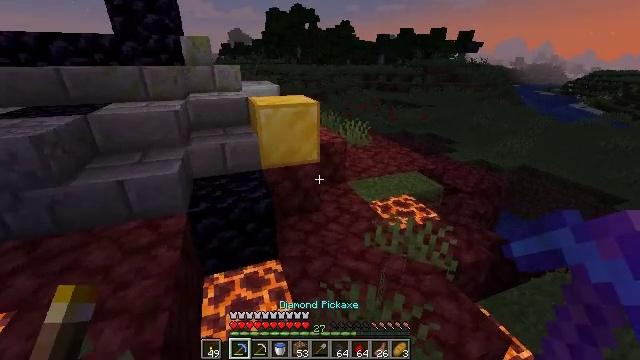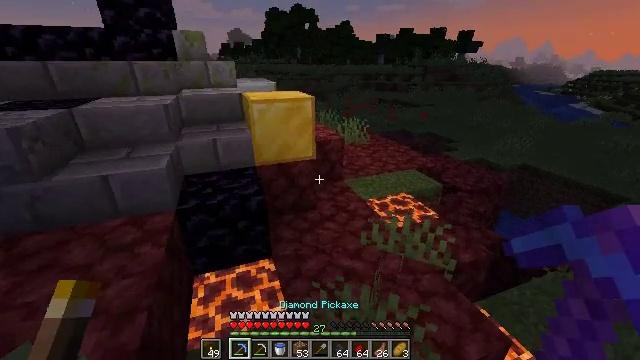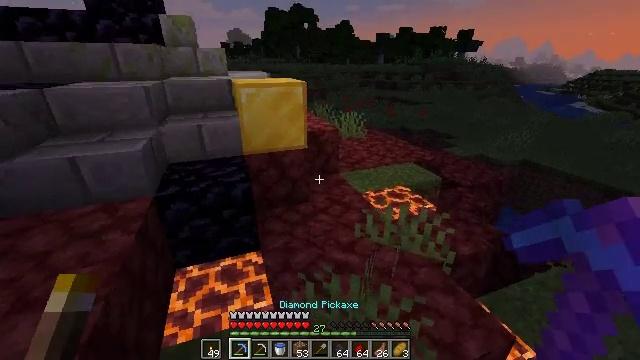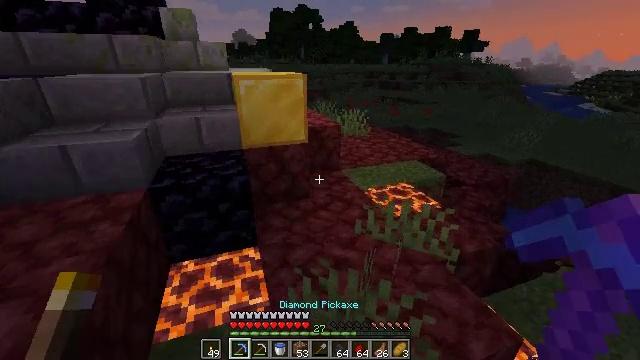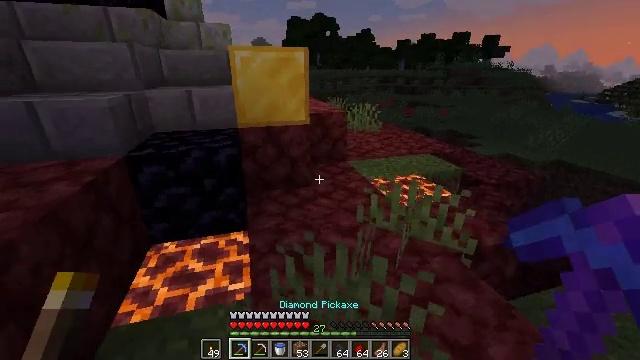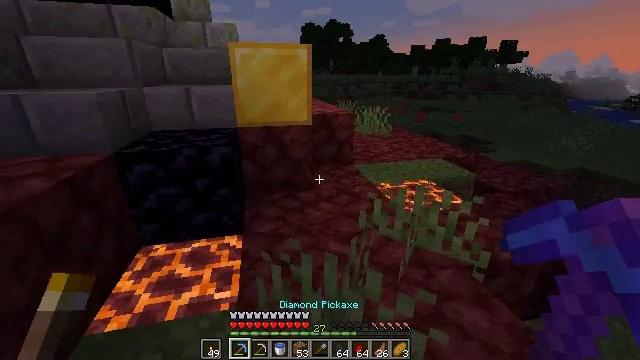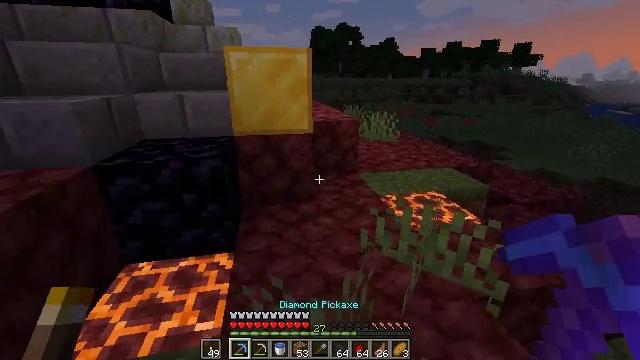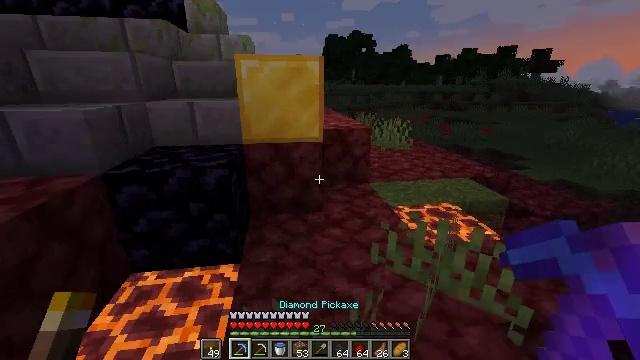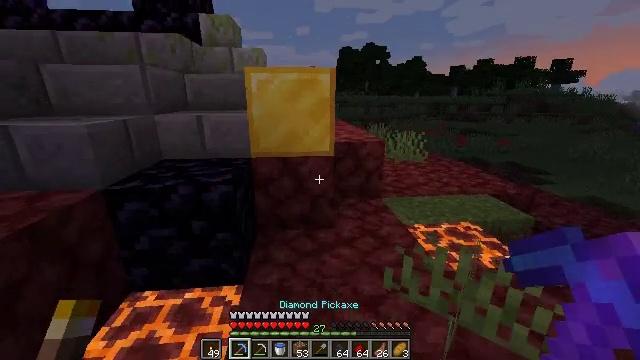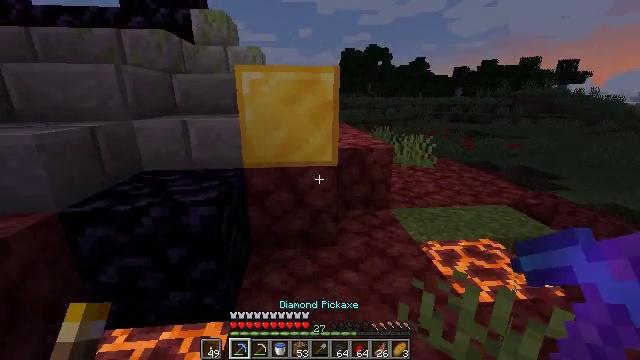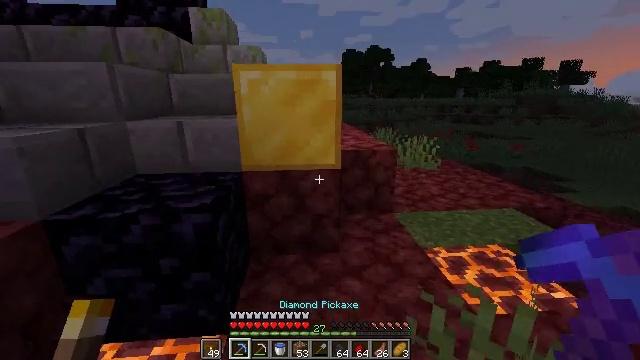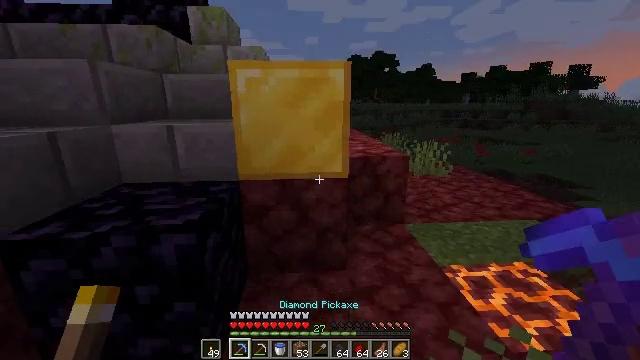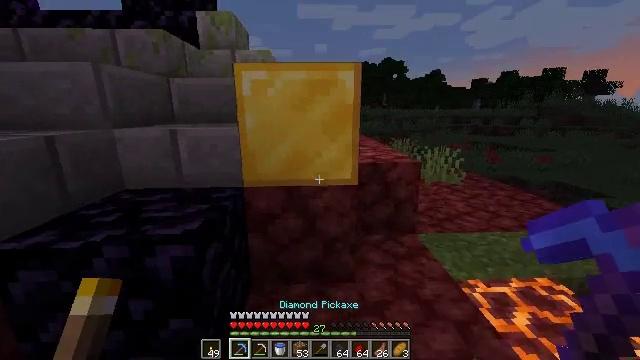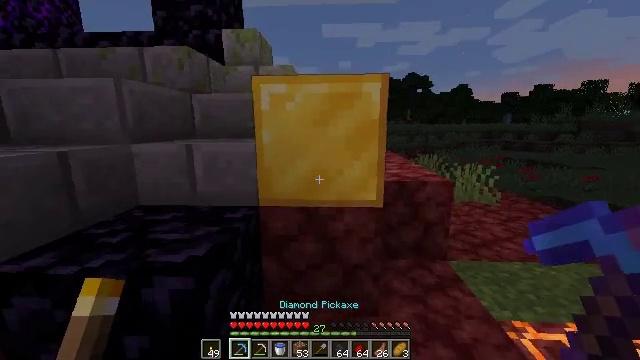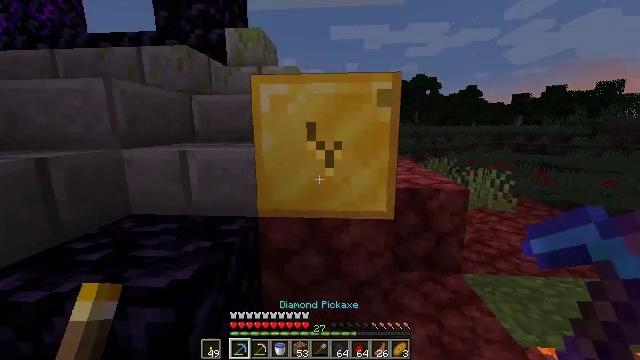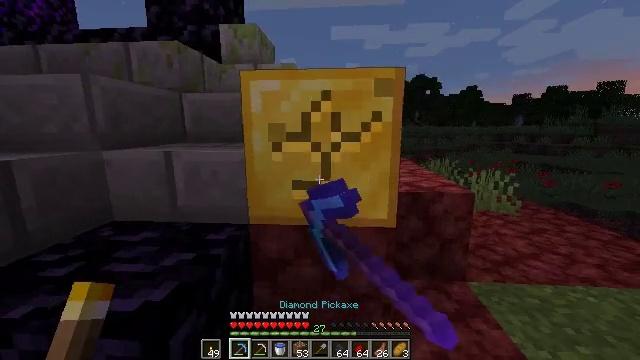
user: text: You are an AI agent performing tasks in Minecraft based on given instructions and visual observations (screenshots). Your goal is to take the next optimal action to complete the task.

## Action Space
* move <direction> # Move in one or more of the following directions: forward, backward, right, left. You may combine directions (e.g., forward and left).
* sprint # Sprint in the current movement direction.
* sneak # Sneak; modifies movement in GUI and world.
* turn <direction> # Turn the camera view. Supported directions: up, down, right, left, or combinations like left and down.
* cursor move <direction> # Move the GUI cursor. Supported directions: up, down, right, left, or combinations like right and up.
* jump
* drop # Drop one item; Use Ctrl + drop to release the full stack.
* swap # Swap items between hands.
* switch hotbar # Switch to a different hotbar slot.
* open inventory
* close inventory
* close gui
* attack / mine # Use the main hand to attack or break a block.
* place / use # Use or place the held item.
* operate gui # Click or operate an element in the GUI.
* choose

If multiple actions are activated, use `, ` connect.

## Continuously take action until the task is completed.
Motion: motion action
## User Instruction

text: Retrieve the valuable gold block.
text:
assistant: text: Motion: move forward and move right
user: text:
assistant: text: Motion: move forward and move right
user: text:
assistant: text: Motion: move forward and move right
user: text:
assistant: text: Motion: move forward and move right, turn left and up
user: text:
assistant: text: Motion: move forward, turn left and up
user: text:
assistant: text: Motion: move forward, turn left
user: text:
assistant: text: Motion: move forward, turn left and up
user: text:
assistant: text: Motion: move forward, turn left and up
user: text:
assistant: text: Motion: move forward
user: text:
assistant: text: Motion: move forward
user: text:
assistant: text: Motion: move forward, turn left
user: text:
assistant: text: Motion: move forward, turn left and up
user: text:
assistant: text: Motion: move forward, turn left and up
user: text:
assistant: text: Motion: turn left, attack / mine
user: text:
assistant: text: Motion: attack / mine
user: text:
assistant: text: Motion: attack / mine
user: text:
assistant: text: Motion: attack / mine
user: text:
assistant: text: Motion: attack / mine
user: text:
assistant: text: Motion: attack / mine
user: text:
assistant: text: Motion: attack / mine
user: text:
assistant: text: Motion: attack / mine
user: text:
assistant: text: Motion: no_op